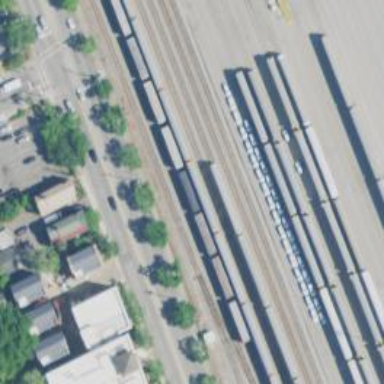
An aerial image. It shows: Railway yard used for servicing trains.